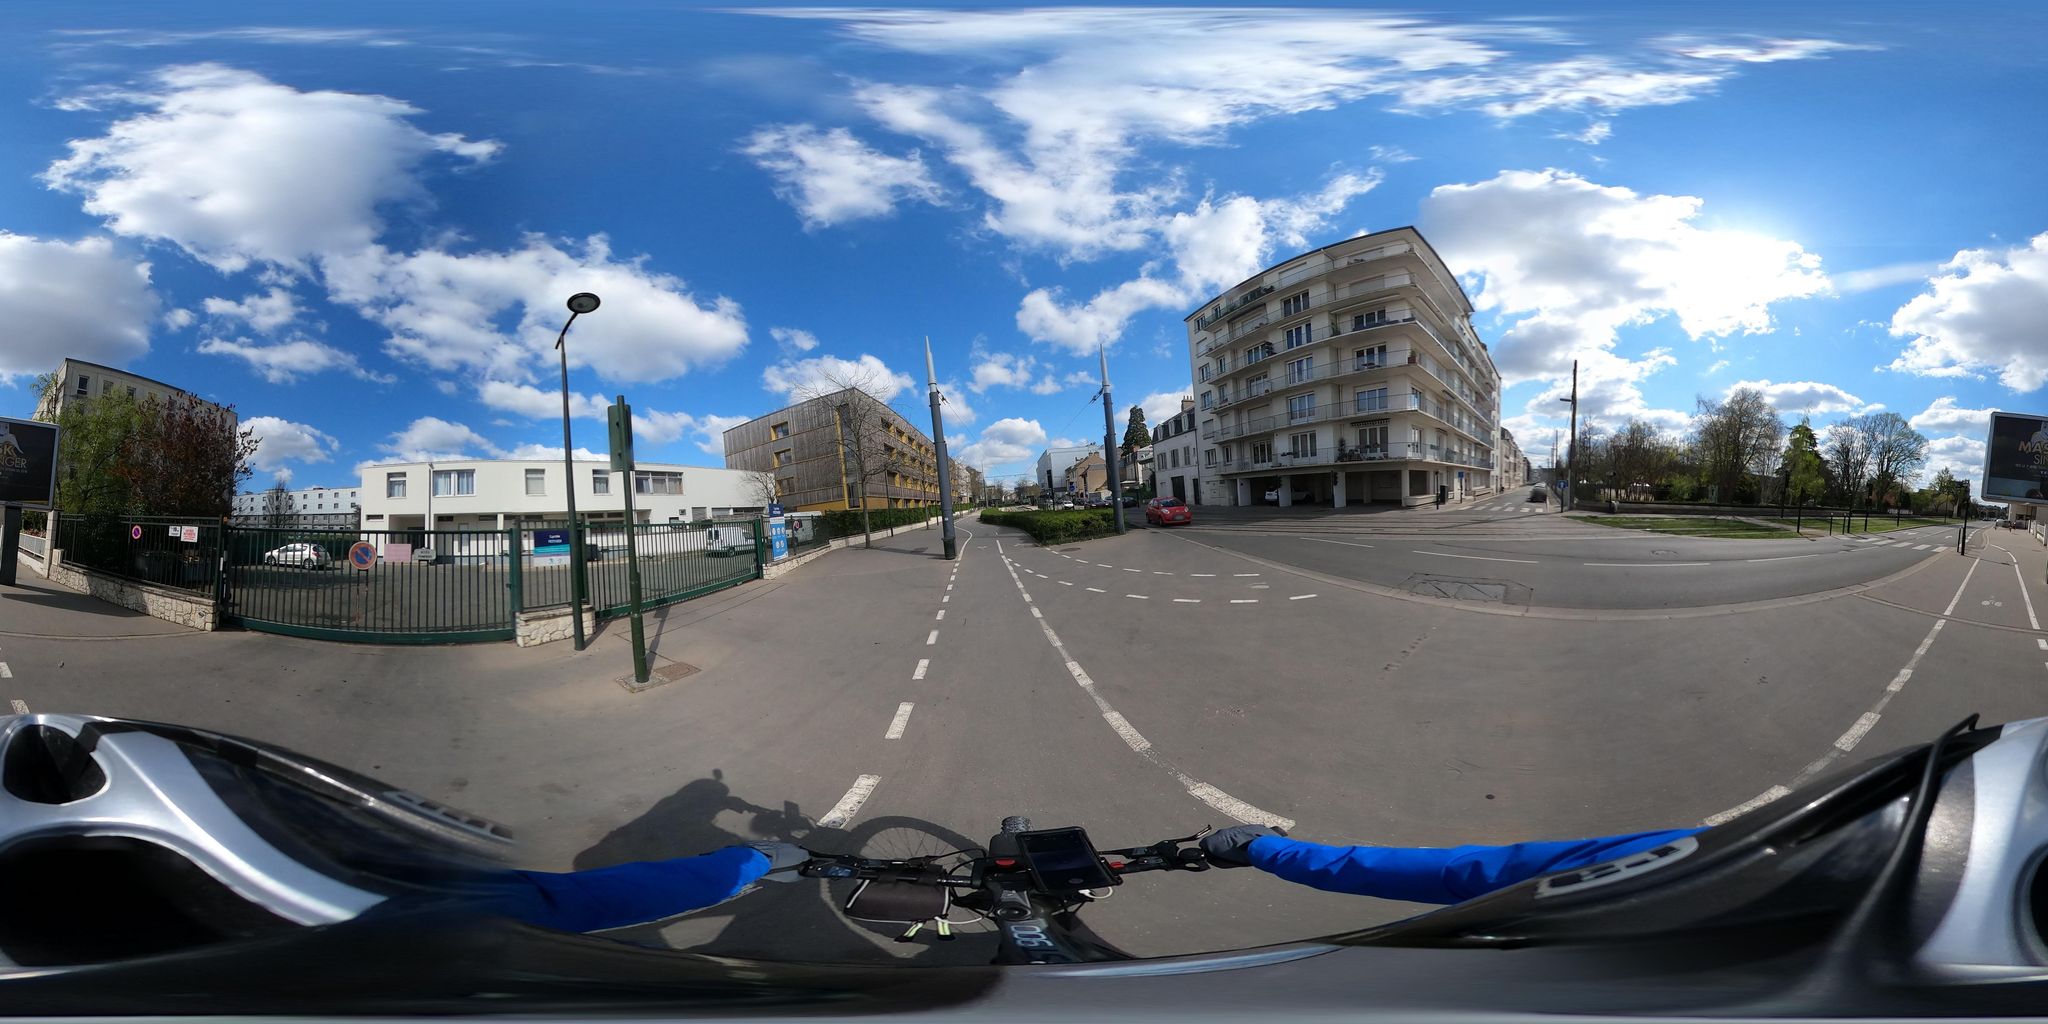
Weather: clear
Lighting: day
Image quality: good
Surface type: cycling surface
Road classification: cycleway
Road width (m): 1.5
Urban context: urban centre
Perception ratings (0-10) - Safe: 2.59, Lively: 6.28, Beautiful: 8.02, Boring: 4.04, Depressing: 1.91, Wealthy: 2.94